Question: What is the name of the application displayed on the image?
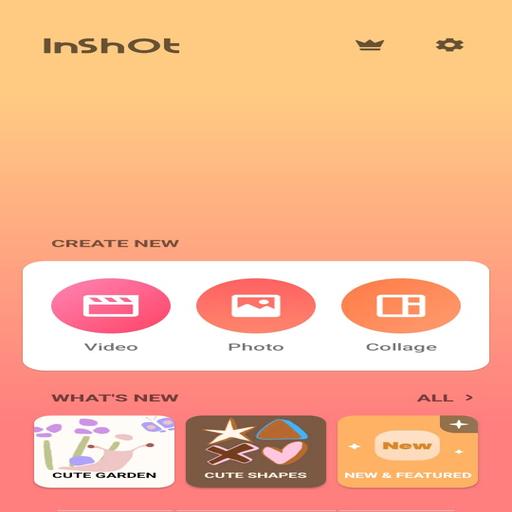
Answer: InShot